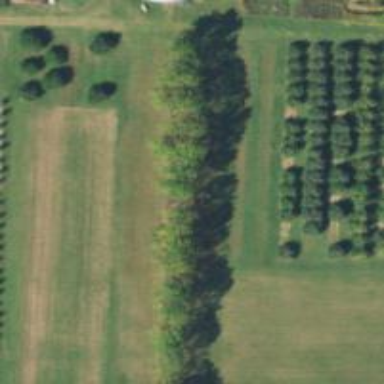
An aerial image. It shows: Row of trees in natural setting.